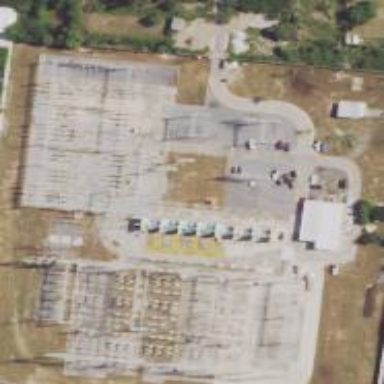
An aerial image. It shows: Transmission substation.